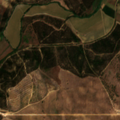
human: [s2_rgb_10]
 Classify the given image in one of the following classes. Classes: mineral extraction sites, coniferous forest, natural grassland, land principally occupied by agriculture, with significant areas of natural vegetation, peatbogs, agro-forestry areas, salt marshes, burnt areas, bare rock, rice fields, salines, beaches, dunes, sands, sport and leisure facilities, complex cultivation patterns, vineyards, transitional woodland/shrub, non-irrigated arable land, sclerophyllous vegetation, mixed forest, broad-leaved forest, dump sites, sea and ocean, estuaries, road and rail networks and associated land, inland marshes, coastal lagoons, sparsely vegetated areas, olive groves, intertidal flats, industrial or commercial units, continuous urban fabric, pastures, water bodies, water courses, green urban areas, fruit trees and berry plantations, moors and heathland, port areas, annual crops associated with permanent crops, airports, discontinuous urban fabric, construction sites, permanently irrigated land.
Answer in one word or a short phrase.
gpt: vineyards, olive groves, complex cultivation patterns, agro-forestry areas, broad-leaved forest, transitional woodland/shrub